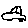
Label: car